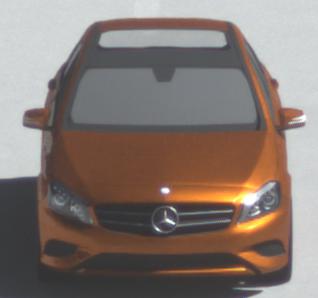
Make: Mercedes-Benz
Model: A 180
Detailed model: A-Class (176)
Model produced from: 2012/09
Model produced until: 2015/07
Doors: 5
Color: orange
Road condition: dry road
Daytime: morning or afternoon
Contrast: high contrast